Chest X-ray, PA view. Patient: 10 years old, sex F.
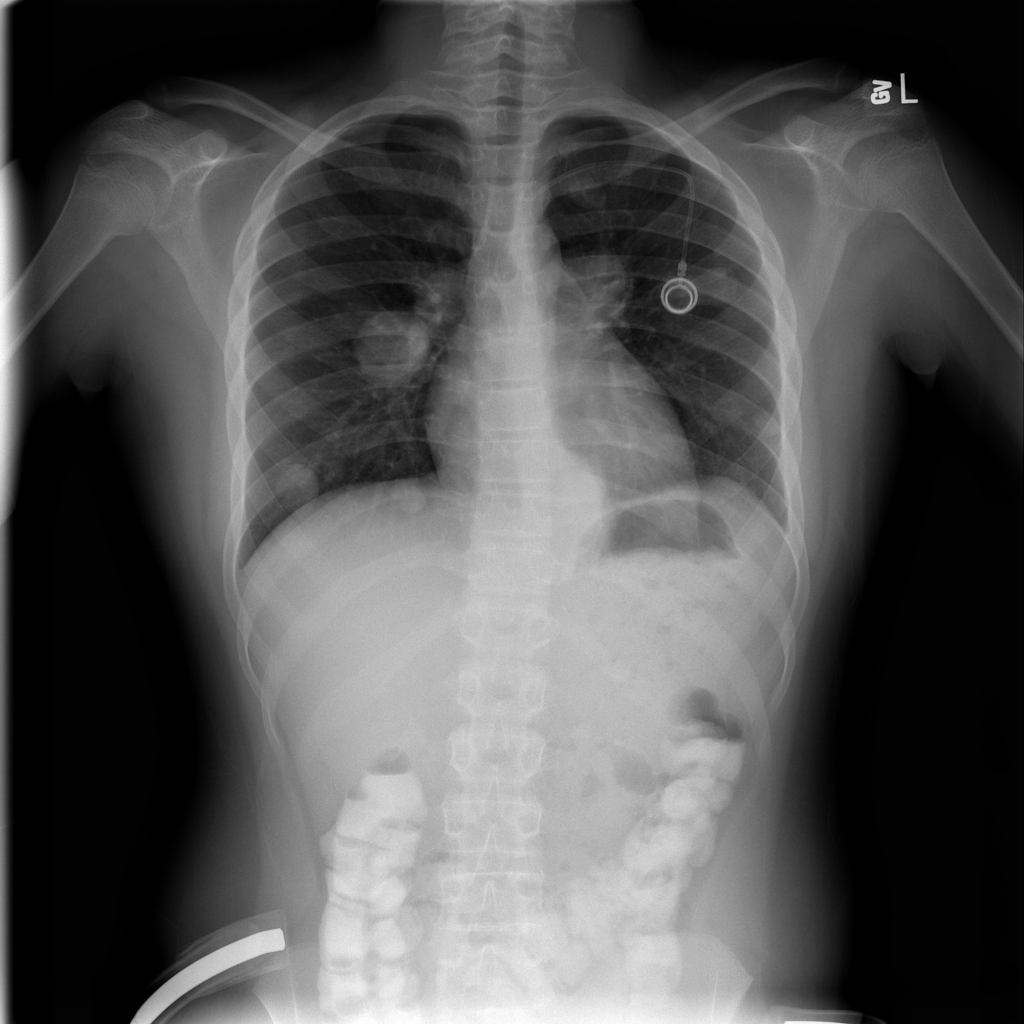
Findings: Nodule